Question: I recently moved from an old subversion server/repository to the latest version 1.8.9. The new repository was made from scratch on a new server and the old data was imported from scratch (we checked out the code from the old repository, exported it locally to remove all SVN bindings and checked it in a fresh into the new repository).
All seemed fine.
We've been using the new repository for a few months now. I recently went to merge a branch into the trunk. It threw up loads of the dreaded . I couldn't understand this. The trunk and branch should of been in sync (everything in the trunk was also in the branch the only new code was the code in the branch which was what we were trying to merge). Out of sheer frustration I clicked 'Do reintegrate instead of automatic merge (old style)':

Now clicking merge it worked?!
Why I don't get it? Anybody explain why this happened and/or There seems to be no documentation of what this means.
The only thing I can see that could be a little unusual is that we merged up from the trunk to the branch at some point (some "emergency" changes had probably been done to live).
Relevant version numbers:
'''
subversion : 1.8.9
Tortoise: 1.8.8
Repository : V6
'''
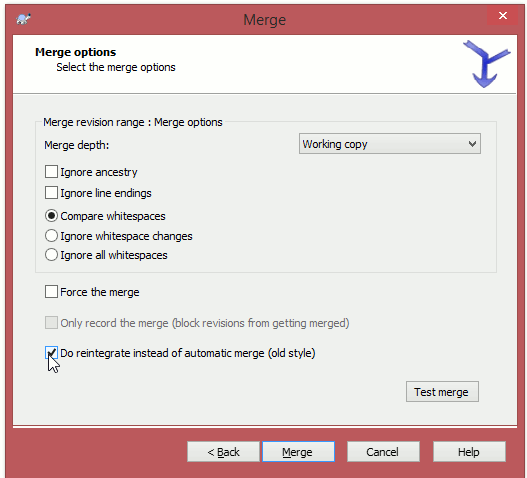
Answer: > I wish to know what are the practical differences between "old style"
merging and "new style"
TortoiseSVN Manual hasn't been updated yet to cover the new automatic reintegration merge feature and still <URL> when you had explicitly specify that you are doing a reintegration merge. Here is the difference of old style and new style in TortoiseSVN:
1. Old style = svn merge --reintegrate. In Subversion 1.7 and older you had to explicitly specify that you do a reintegration merge by appending --reintegrate option to the command-line.
2. New style = svn merge. --reintegrate option is deprecated in Subversion 1.8+. Whether the merge is reintegration or not is determined by Subversion client automatically. There are 3 preconditions, though -- your working copy cannot have any local edits, cannot have switched paths, working copy mustn't be a mixed-revision one.
The new automatic reintegration merge is described in Subversion 1.8 Release Notes: <URL>.
The feature is also described in <URL> to understand the difference of the workflow between Subversion 1.7 and 1.8 releases.
Differences in TortoiseSVN 1.7 ('old style') vs 1.8 ('new style) behavior <URL>.
> also preferably an explanation as to why this caused conflicts using
new style but not using old style?
Without seeing the status of the working copy after both merges (with '--reintegrate' and without it), it is hard for me to tell what happened then and why specifying '--reintegrate' explicitly changed the behavior). I guess that SVN 1.8 failed to detect reintegration merge, so you had to run it explicitly.